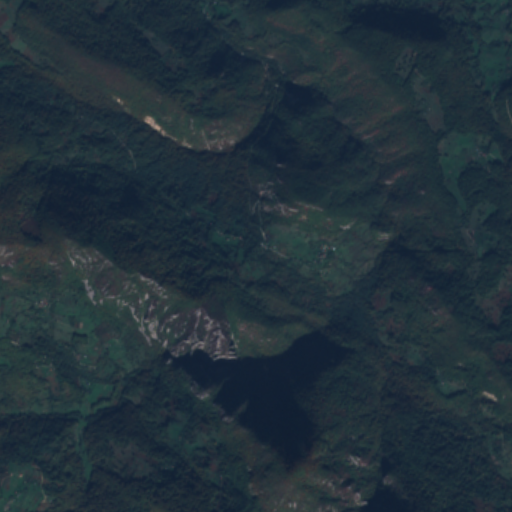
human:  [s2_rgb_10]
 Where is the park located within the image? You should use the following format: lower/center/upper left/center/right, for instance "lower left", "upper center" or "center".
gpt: The park is located in the center left of the image.
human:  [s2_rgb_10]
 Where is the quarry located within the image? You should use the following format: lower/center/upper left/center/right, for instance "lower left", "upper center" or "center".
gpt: The quarry is located in the upper center of the image.
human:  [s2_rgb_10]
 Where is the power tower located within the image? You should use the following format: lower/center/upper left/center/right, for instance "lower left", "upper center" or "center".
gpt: There is no power tower in the image.